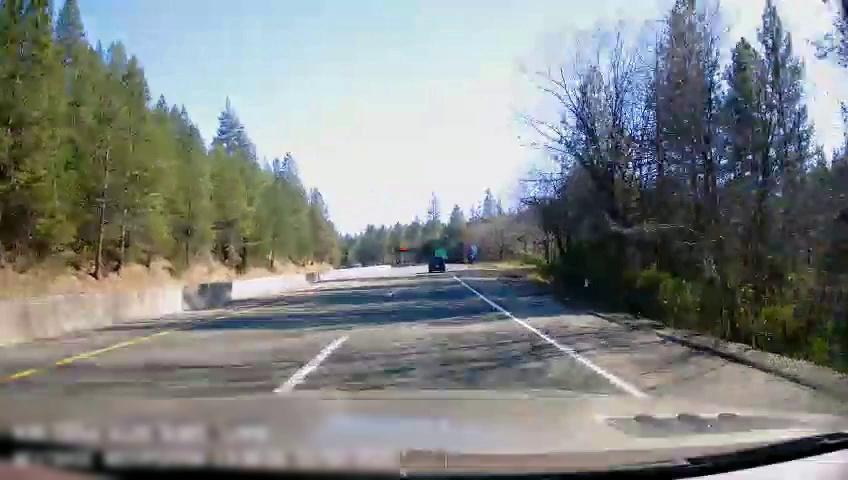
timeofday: Day
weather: Sunny
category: Drivable Space
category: Vehicles | Car
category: Lanes | Current Lane
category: Lanes | Current Lane
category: Lanes | Alternate Lane
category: Traffic | Signs